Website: walmart
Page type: address-validator
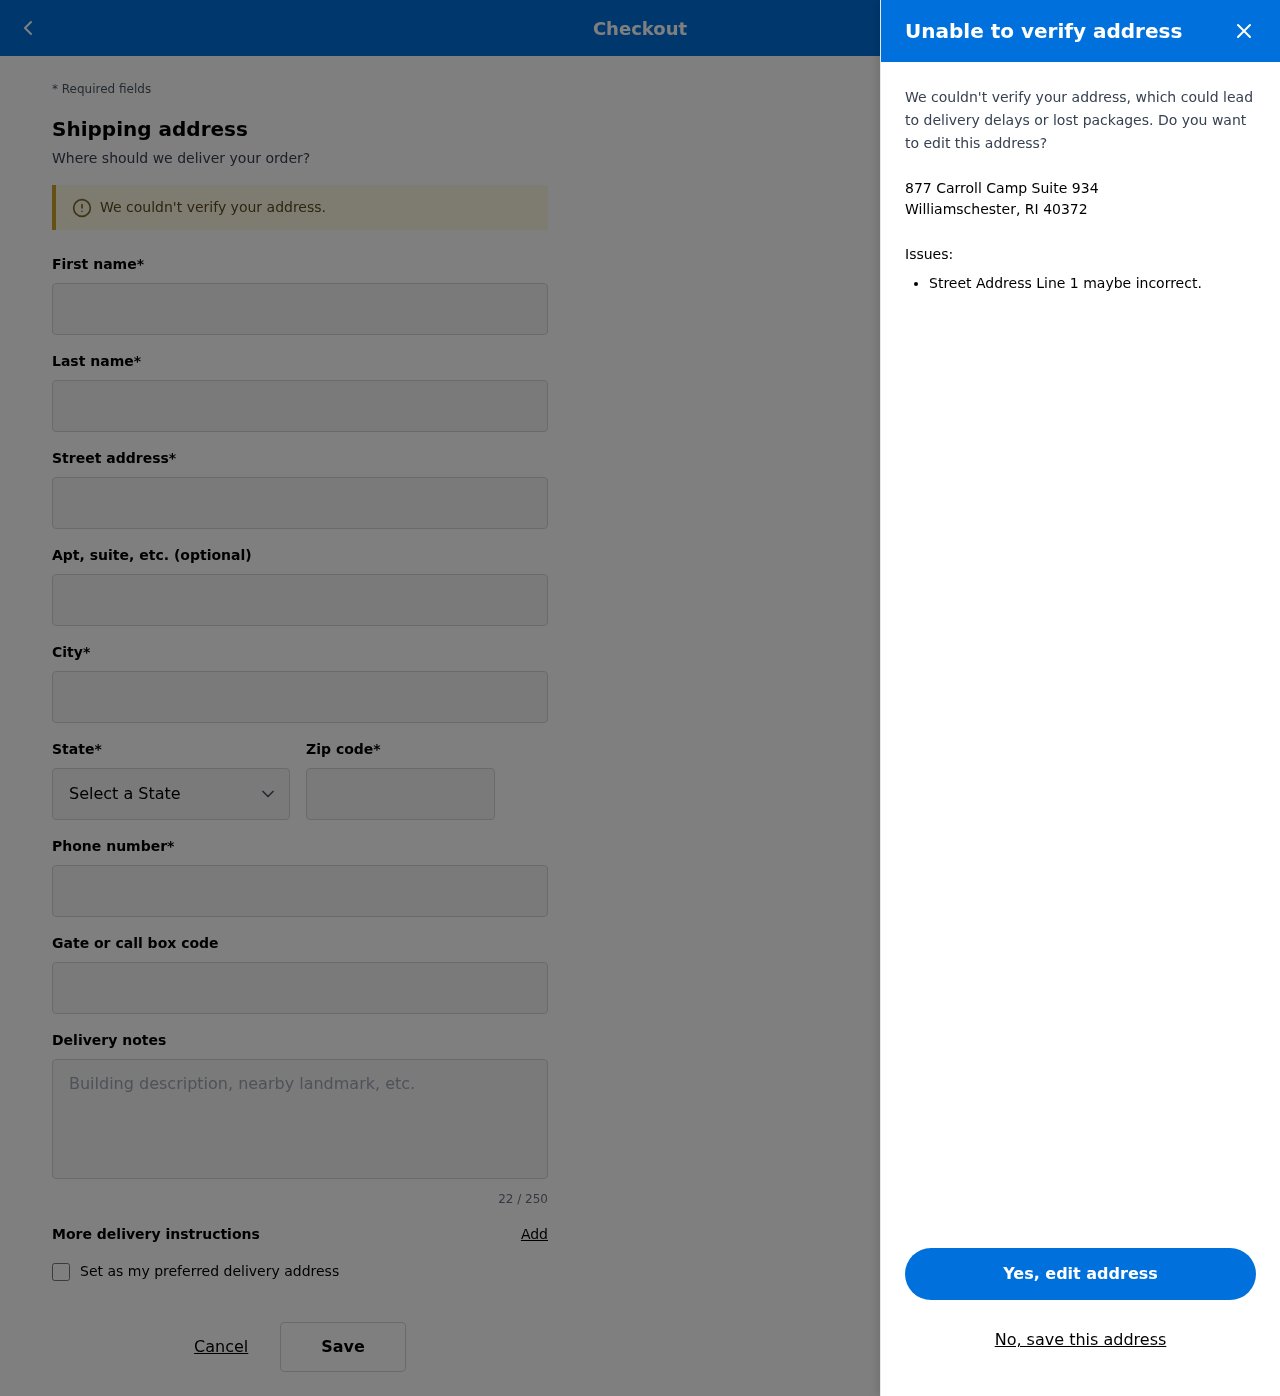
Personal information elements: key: PII_CITY_STATE_ZIP
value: Williamschester, RI 40372
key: PII_DELIVERY_INSTRUCTIONS
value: Leave at side entrance
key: PII_STATE_ABBR
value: RI
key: PII_STREET
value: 877 Carroll Camp Suite 934
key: PII_FIRSTNAME
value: Danielle
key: PII_LASTNAME
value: Jenkins
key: PII_CITY
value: Williamschester
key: PII_POSTCODE
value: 40372
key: PII_PHONE
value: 4393490699
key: PII_SECURITY_CODE
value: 9694